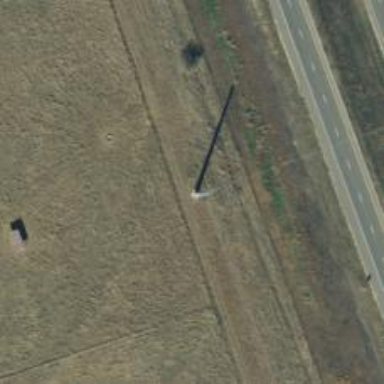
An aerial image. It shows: Power tower.